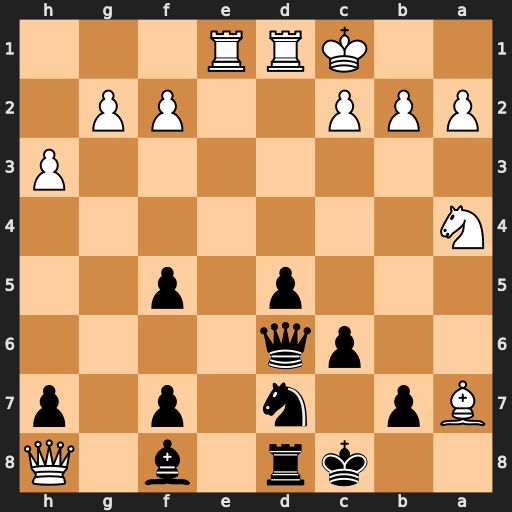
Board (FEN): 2kr1b1Q/Bp1n1p1p/2pq4/3p1p2/N7/7P/PPP2PP1/2KRR3
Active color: b
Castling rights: -
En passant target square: -
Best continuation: Bh6+ Kb1 Rxh8